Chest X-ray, PA view. Patient: 18 years old, sex F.
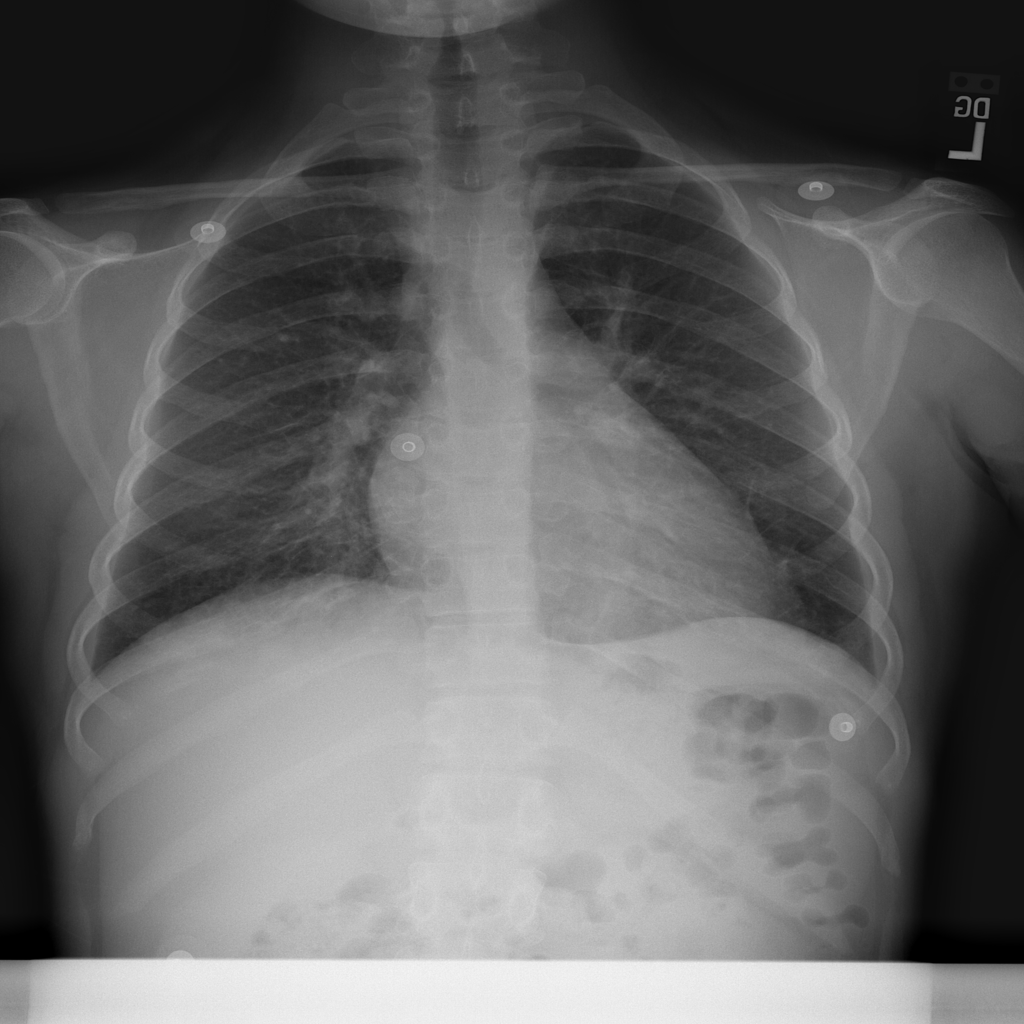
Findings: No Finding